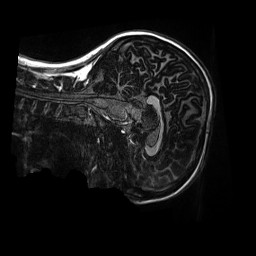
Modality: MP2RAGE
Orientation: sagittal
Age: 11
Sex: female
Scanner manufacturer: siemens
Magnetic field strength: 3 T
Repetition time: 4 s
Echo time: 0.00303 s